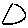
Label: triangle